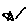
Label: star